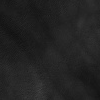
Atmospheric dust classification: not_dusty